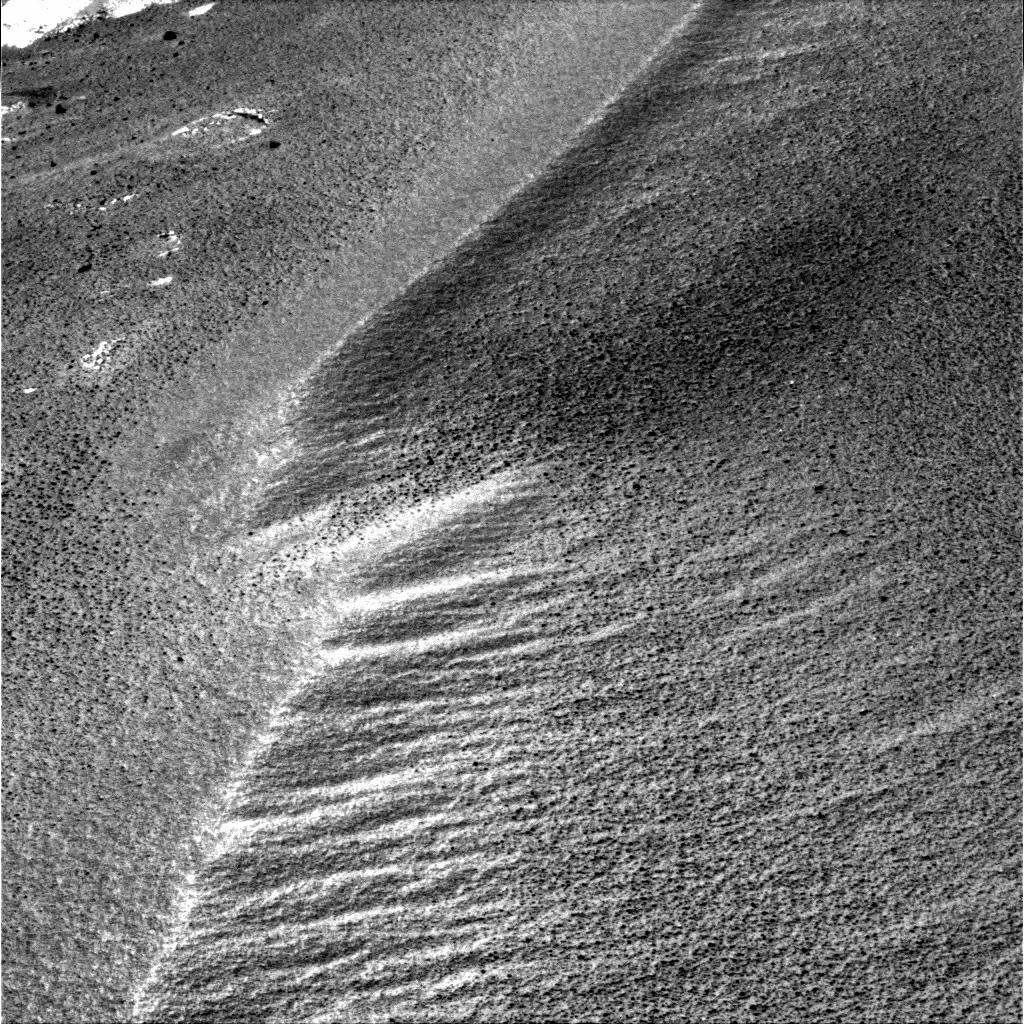
Terrain classes present: Bedrock, Gravel / Sand / Soil